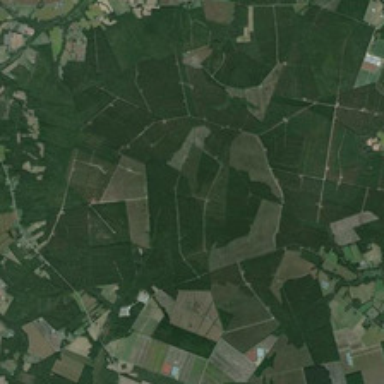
There are many farmlands .